Question: Firstly I'm very new to PHP, I'm trying trial and error method to get my stuff to work.
Ok basically here is how the following code looks like, please check it out first before you read my question:

I'm trying to remove the entire Registered Users table and instead where it says 'Nickname' I'd like to HYPERLINK all those names like I did to the registered users, but since I'm going to use a HTML code inside a PHP, it wouldn't allow me to do that so, so I'm very confused in how abouts I'm going to get this to work... In otherwords I just want to add in the table column 'Nickname' and also use the firstname method to know which user's nick I've clicked on. Hope you can help me because I am really confused at this point
'''
echo "<table width='1000' cellpadding='0' cellspacing='5' border='2' align='left'>"; // starting from here
echo "<tr>
<td><center><b>RANK</td></center></b><td><b><center>Nickname</td></center></b><td><center><b>Kills</td></center></b><td><center><b>Deaths</td></center></b><td><center><b>Hits</td></center></b><td><center><b>Damage</td></center></b></tr>";
$i = 0;
while($info = mysql_fetch_array( $data ))
{
$i++;
echo "<tr>
<td><center><b>".$i."</td></center></b>"."<td><center><b>".$info['Name']."</td></center></b>"."<td><center><b>".$info['Kills']."</td></center></b>"."<td><center><b>".$info['Deaths']."</td></center></b>"."<td><center><b>".$info['Hits']."</td></center></b>"."<td><center><b><font color='#FF0000'>".$info['Damage']."</font></td></center></b></tr>";
}
echo "</table>";
$data2 = mysql_query("SELECT * FROM pProfile")
or die("Can't connect (TABLE ERROR 2) : ".mysql_error());
echo "<table width='270' cellpadding='0' cellspacing='5' border='2' >";
echo "<tr><td><b><center>.Registered Users.</td></center></b></tr>";
while($info = mysql_fetch_array( $data2 ))
{
$i++;
?>
<tr><td><b><center><a href="usersProfile.php?firstname=<?= $info['Name'] ?>"><font color="#CCFF00"><?= $info['Name'] ?></font></a></td></center></font></b></tr>
<?php
'''
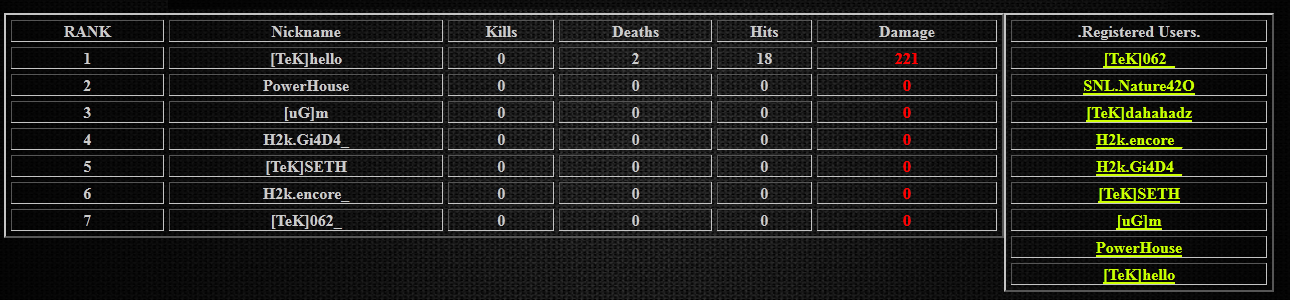
Answer: Change your aprox 8th line, which is this:
'''
<td><center><b>".$i."</td></center></b>"."<td><center><b>".$info['Name']."</td></center></b>"."<td><center><b>".$info['Kills']."</td></center></b>"."<td><center><b>".$info['Deaths']."</td></center></b>"."<td><center><b>".$info['Hits']."</td></center></b>"."<td><center><b><font color='#FF0000'>".$info['Damage']."</font></td></center></b></tr>";
'''
for this one:
'''
<td><center><b>".$i."</td></center></b>"."<td><center><b><a href="usersProfile.php?firstname=".$info['Name'].""><font color="#CCFF00">".$info['Name']."</font></a></td></center></b>"."<td><center><b>".$info['Kills']."</td></center></b>"."<td><center><b>".$info['Deaths']."</td></center></b>"."<td><center><b>".$info['Hits']."</td></center></b>"."<td><center><b><font color='#FF0000'>".$info['Damage']."</font></td></center></b></tr>";
'''
also as you want to remove the 'registered users' table remember to remove all code including and below this line:
'''
$data2 = mysql_query("SELECT * FROM pProfile")
'''
Of course I have to say that PHP code is very poorly written :-(